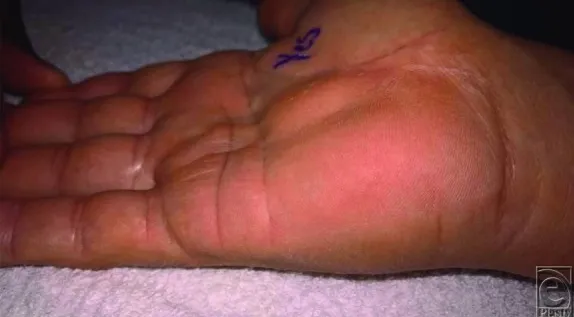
Preoperative view of the right hand demonstrating a compressible mass just distal to the prior carpal tunnel release incision. The mass was painless and did not produce tingling or numbness on Tinel's maneuver.
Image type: medical_photograph (skin_photograph)